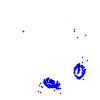
Particle: proton